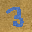
Label: 3